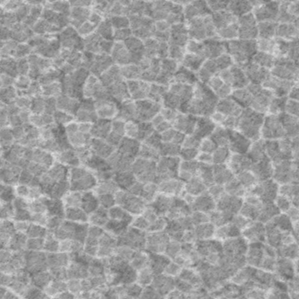
Label: frost